Question: I am working on implementing cross validation at Matlab without using any other functions except for native ones.
I have a matrix like that:
'''
1
2
3
..
N
'''
I have a fold size
At first iteration I want to take that:
'''
1
2
3
..
N-M
'''
at second iteration:
'''
1
2
3
..
.. //Number o f M elements didn't included here
N-M+1
N-M+2
..
N
'''
iterate until I process
'''
M+1
M+2
..
N
'''
When I don't include any set of elements I want to assign them into another variable or I want to know indexes so I can process them (this one is better for performance)
Further information about cross validation: <URL>
This graphic explains what I want(form Georgia Tech University slides):

I am new to matlab, how can I implement it easily?
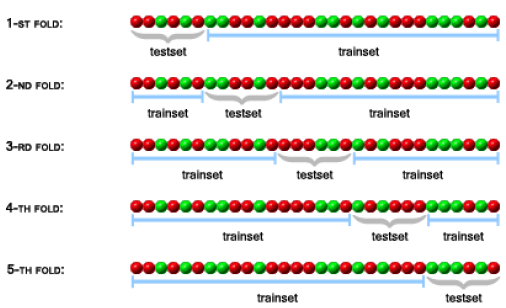
Answer: The following bit of code will segment your data as illustrated in your graphic.
'''
K = 5; %Fold size
N = 25; % Number of data points
data = rand(1,N); % Some fake data
testIdxs = reshape(1:N,K, N/k)'; %now each row has the indices for one test set
% All indices that aren't in the test, should belong to the training set.
trainIdx = zeros(K, N-K);
for ix = 1:N/k
temp = 1:25;
temp(testIdxs(ix,:)) = [];
trainIdx(ix,:) = temp;
end
'''
Keep in mind that this method only works if N is a multiple of K.